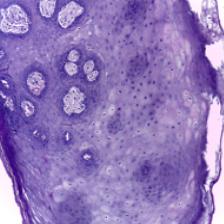
Diagnosis: Normal